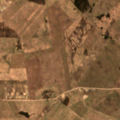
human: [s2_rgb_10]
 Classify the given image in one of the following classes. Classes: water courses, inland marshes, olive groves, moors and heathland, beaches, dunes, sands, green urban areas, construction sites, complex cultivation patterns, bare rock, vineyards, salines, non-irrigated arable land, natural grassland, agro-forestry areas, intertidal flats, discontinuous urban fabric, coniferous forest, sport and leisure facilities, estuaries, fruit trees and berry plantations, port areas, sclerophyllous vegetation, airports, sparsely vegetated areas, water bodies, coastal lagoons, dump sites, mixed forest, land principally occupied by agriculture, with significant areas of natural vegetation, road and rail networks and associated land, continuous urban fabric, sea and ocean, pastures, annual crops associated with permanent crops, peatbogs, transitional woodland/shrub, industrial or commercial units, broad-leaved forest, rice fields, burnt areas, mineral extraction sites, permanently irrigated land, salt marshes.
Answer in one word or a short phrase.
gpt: non-irrigated arable land